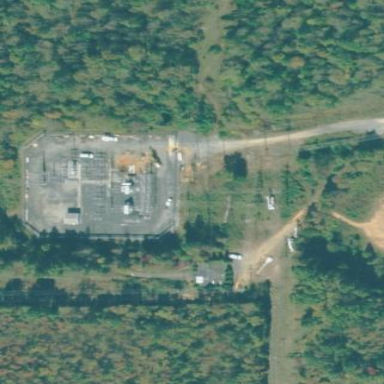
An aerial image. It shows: Distribution level power substation surrounded by fence.